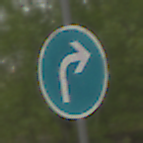
Verkehrszeichen: VorgeschriebeneFahrtrichtungRechts
Umgebung: Outdoor, Nature
Tageszeit: MorningAfternoon
Wetter: Overcast
Licht: Natural
Jahreszeit: NotSpecified
Kontrast: LowContrast